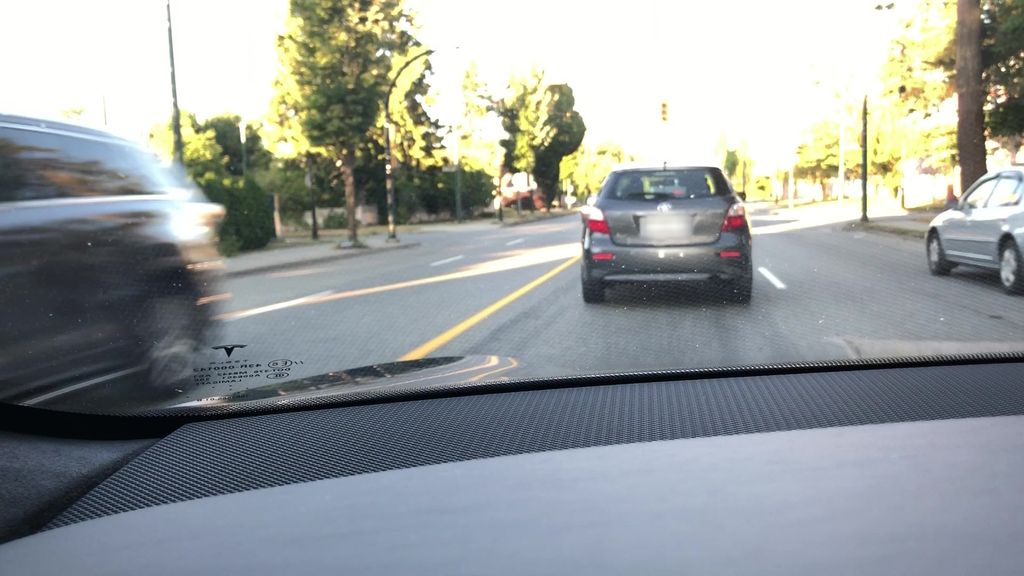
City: vancouver